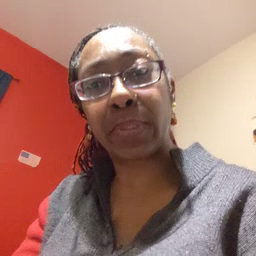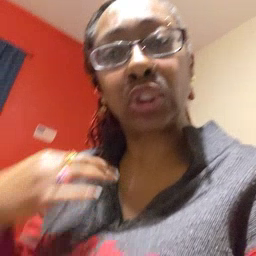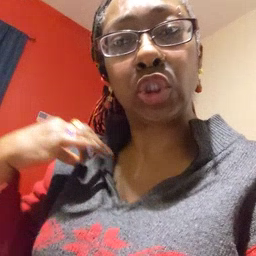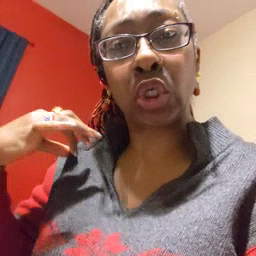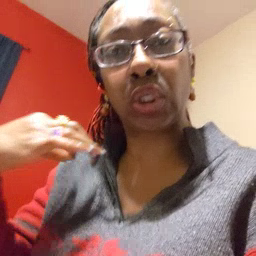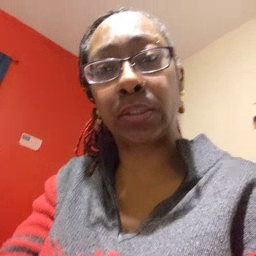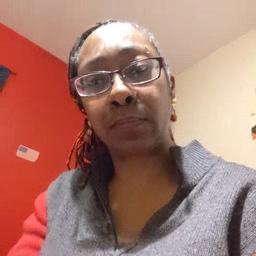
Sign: shirt